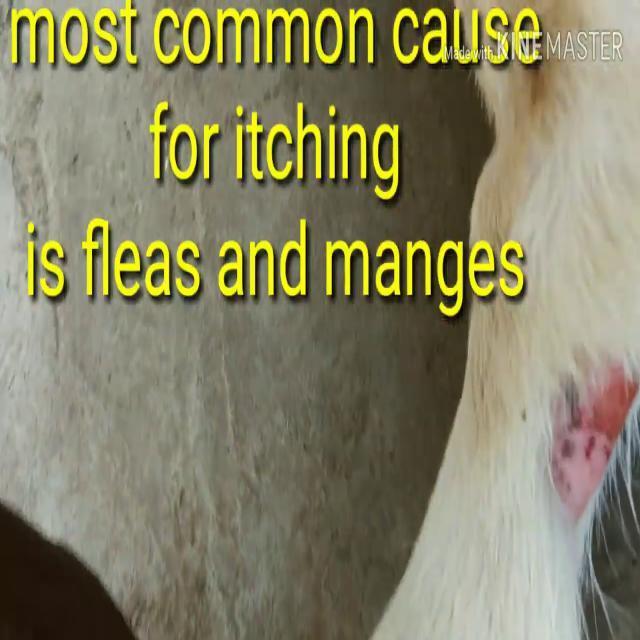
Canine dermatitis — inflammation of the skin presenting with erythema, pruritus, papules, and excoriation. May be allergic, contact, or atopic in origin.